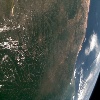
Label: land